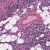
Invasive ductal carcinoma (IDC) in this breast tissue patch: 0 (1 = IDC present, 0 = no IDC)